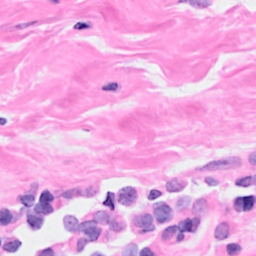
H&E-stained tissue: Breast